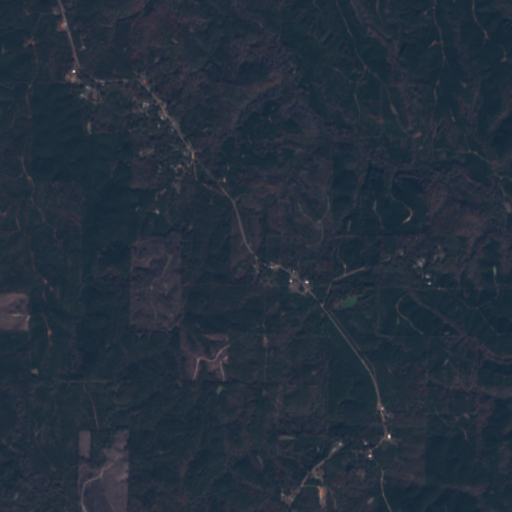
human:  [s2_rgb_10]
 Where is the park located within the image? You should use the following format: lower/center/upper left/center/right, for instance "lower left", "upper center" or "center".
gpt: The park is located in the center of the image.
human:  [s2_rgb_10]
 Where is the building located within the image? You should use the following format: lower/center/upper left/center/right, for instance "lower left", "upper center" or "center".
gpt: The building is located in the upper left of the image.
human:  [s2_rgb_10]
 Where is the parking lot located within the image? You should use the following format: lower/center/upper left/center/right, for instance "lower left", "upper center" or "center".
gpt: There is no parking lot in the image.